Interaction volume radius: 10 \u00c5
Interaction volume height: 20 \u00c5
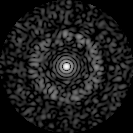
Disorder parameter: 0.8513